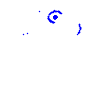
Particle: pion